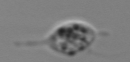
Label: Amoeba